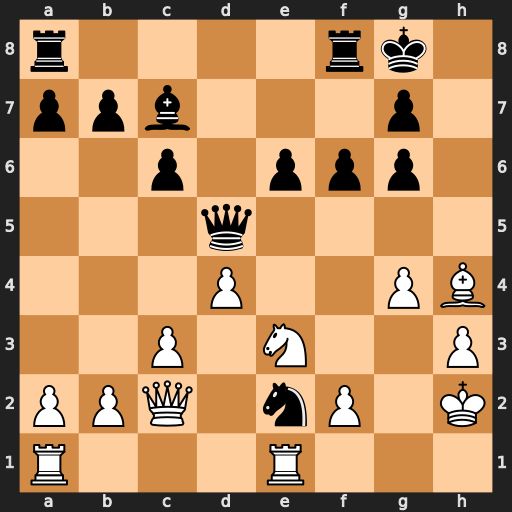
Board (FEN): r4rk1/ppb3p1/2p1ppp1/3q4/3P2PB/2P1N2P/PPQ1nP1K/R3R3
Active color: w
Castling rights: -
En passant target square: -
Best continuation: Bg3 Bxg3+ fxg3 Nxd4 cxd4